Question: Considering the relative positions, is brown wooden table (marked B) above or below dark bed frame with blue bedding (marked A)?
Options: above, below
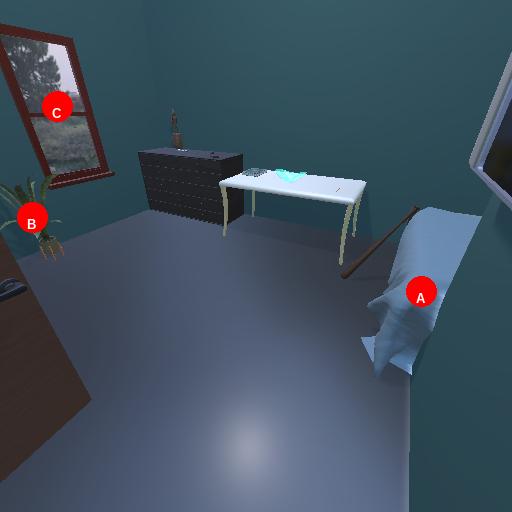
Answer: above